Question: I'm having an issue with 4.x devices with my app. It looks like a thread is making it crash while changing activity (from the splash screen to the real application). Here's a screenshot:

Splash activity code is:
'''
public class Splash extends Activity {
protected boolean _active = true;
protected int _splashTime = 3000; // tempo di permanenza spash screen
/** Called when the activity is first created. */
@Override
public void onCreate(Bundle savedInstanceState) {
super.onCreate(savedInstanceState);
setContentView(R.layout.splash);
Thread splashTread = new Thread() {
@Override
public void run() {
try {
int waited = 0;
while(_active && (waited < _splashTime)) {
sleep(100);
if(_active) {
waited += 100;
}
}
} catch(InterruptedException e) {
// do nothing
} finally {
finish();
Intent i = new Intent(Splash.this, Test01Activity.class);
startActivity(i);
stop();
}
}
};
splashTread.start();
}
@Override
public boolean onTouchEvent(MotionEvent event) {
if (event.getAction() == MotionEvent.ACTION_DOWN) {
_active = false;
}
return true;
}
}
'''
Also, the app doens't really crash, as the main activity keeps working in the background (behind the "Unfortunatly, app has stopped working" alert). This problems has only been found in 4.x devices, 2.x and 3.x are all-working. The error is at line 37.
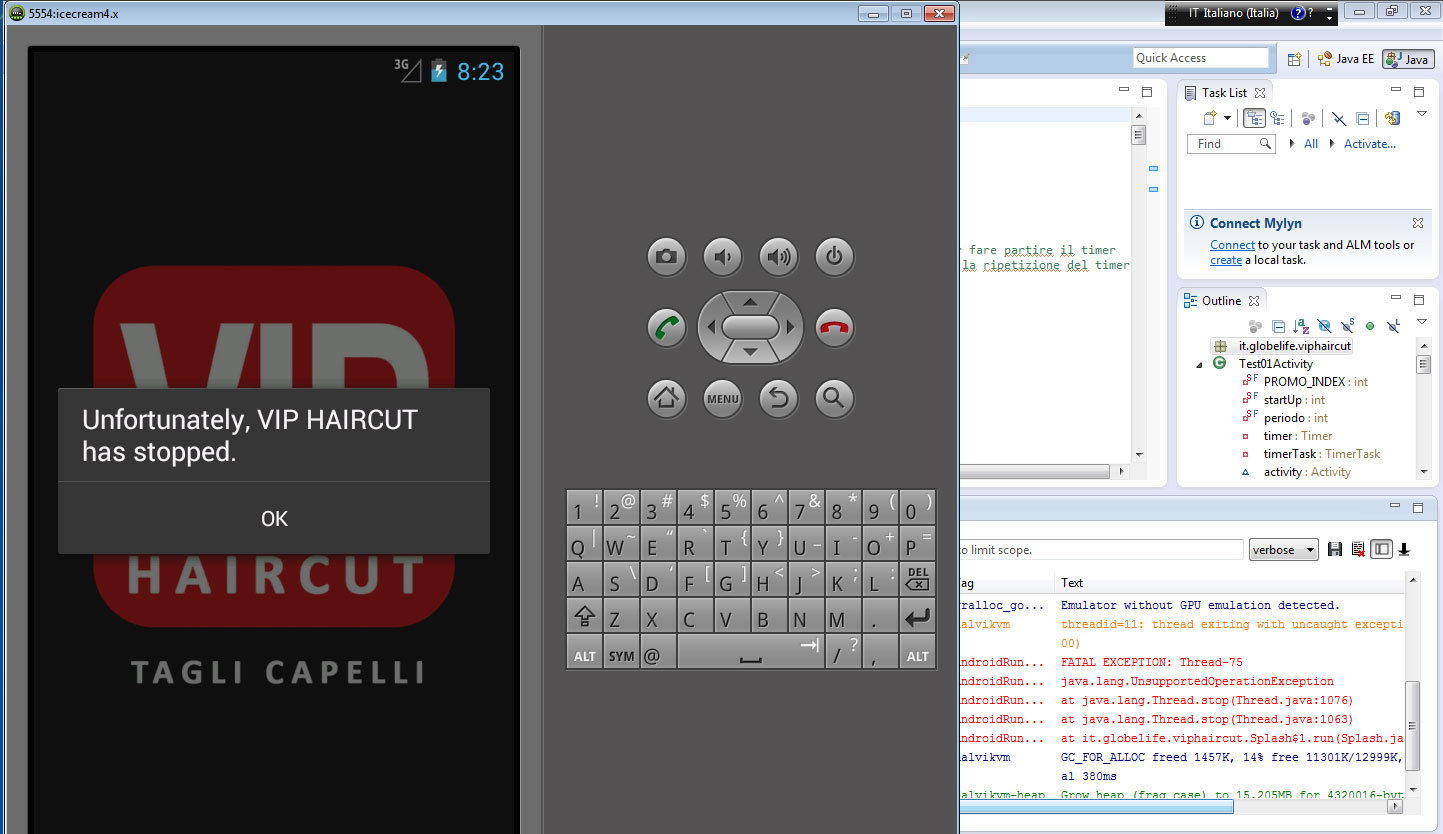
Answer: I think exception is due to use of 'deprecated stop method of Thread class'. It may be not supported in 'ICS 4.0'.
You can use 'Handler' instead of thread for your purpose.
You can try below code inside your splash screen 'onCreate' method
'''
@Override
public void onCreate(Bundle savedInstanceState) {
super.onCreate(savedInstanceState);
setContentView(R.layout.splash);
Handler mHandler = new Handler();
mHandler.postDelayed(new Runnable() {
@Override
public void run() {
Intent i = new Intent(Splash.this, Test01Activity.class);
startActivity(i);
finish();
}
}, _splashTime);
}
'''